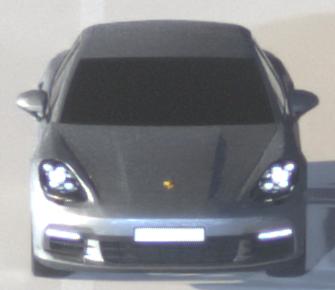
Make: Porsche
Model: Panamera
Detailed model: Panamera (971)
Model produced from: 2016/11
Model produced until: 2018/08
Doors: 5
Color: gray
Road condition: dry road
Daytime: night
Contrast: high contrast